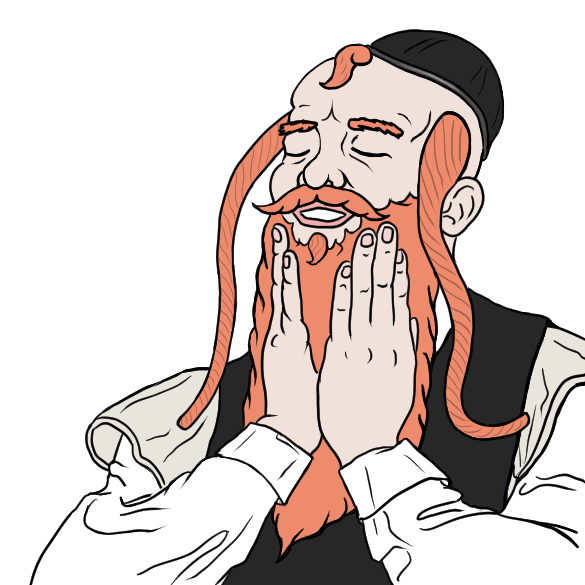
Label: 5_Feels_Good